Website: walmart
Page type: address-validator
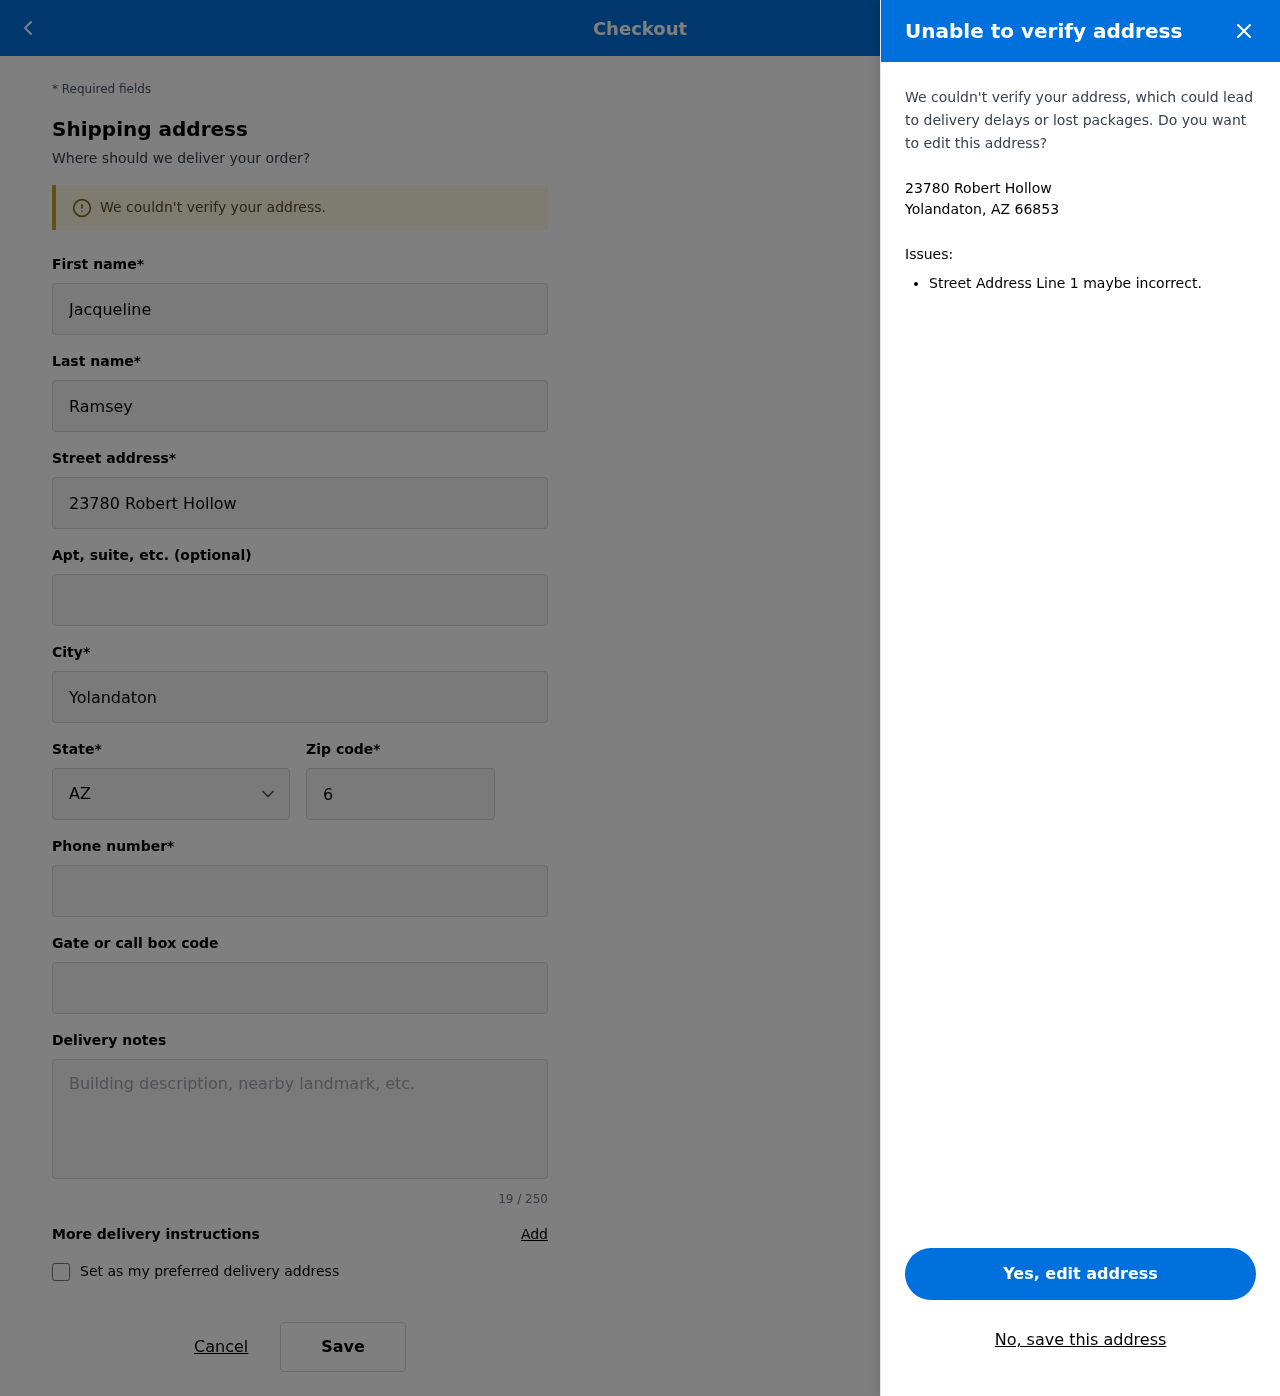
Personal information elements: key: PII_CITY_STATE_ZIP
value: Yolandaton, AZ 66853
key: PII_DELIVERY_INSTRUCTIONS
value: Leave at front door
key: PII_STATE_ABBR
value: AZ
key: PII_STREET
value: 23780 Robert Hollow
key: PII_FIRSTNAME
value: Jacqueline
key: PII_LASTNAME
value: Ramsey
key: PII_CITY
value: Yolandaton
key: PII_POSTCODE
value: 66853
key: PII_PHONE
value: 6346369978
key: PII_SECURITY_CODE
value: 97060